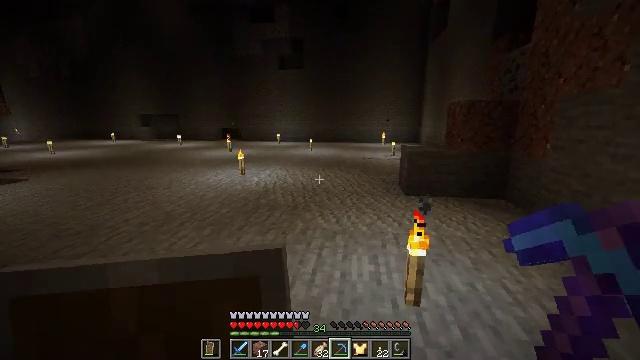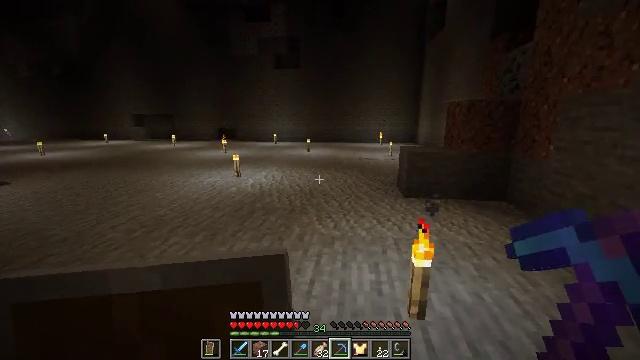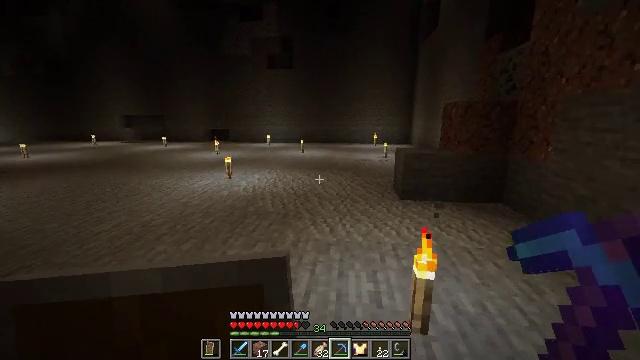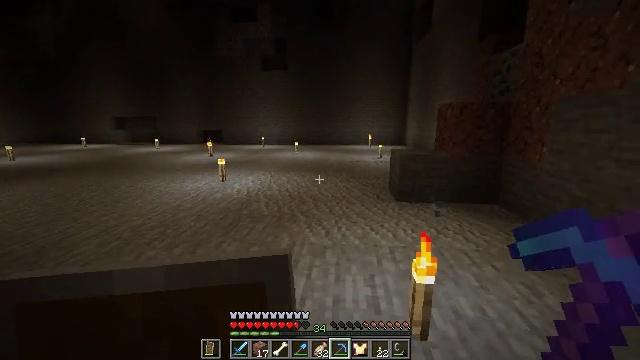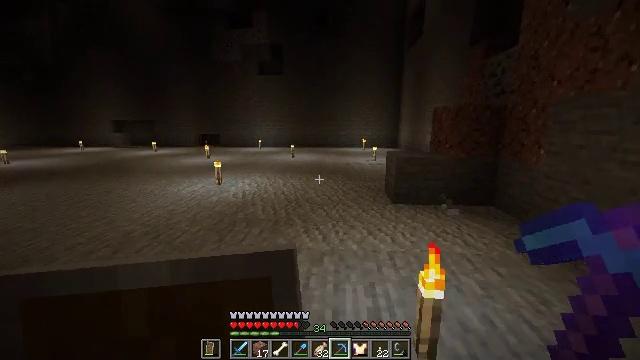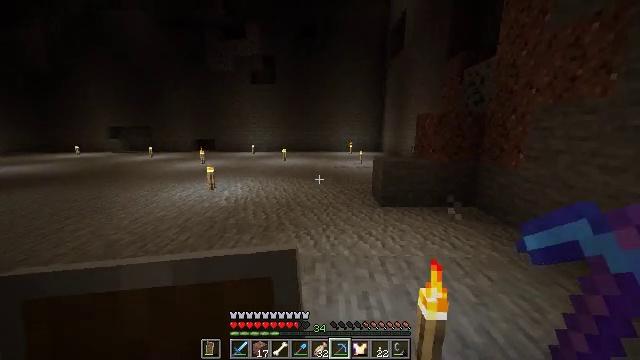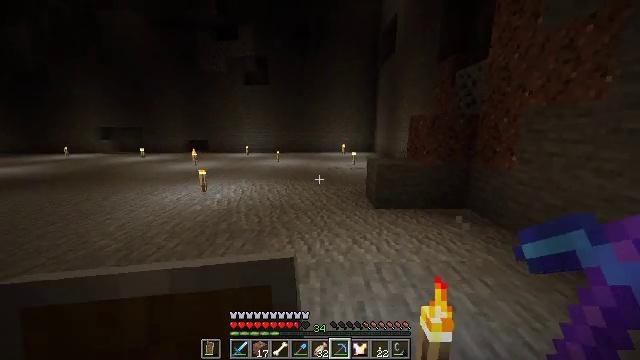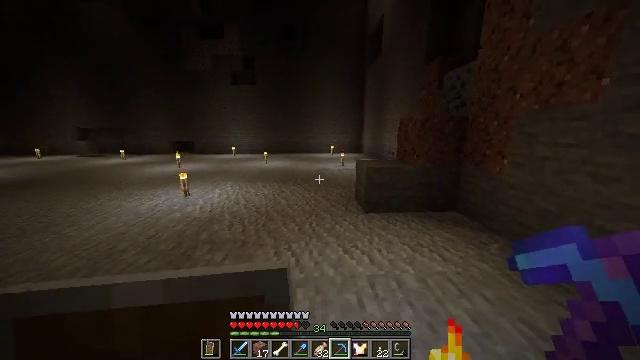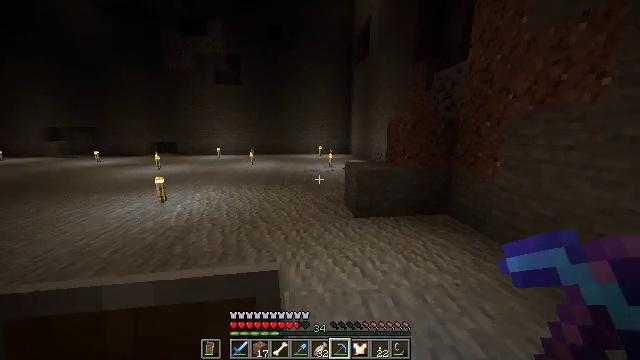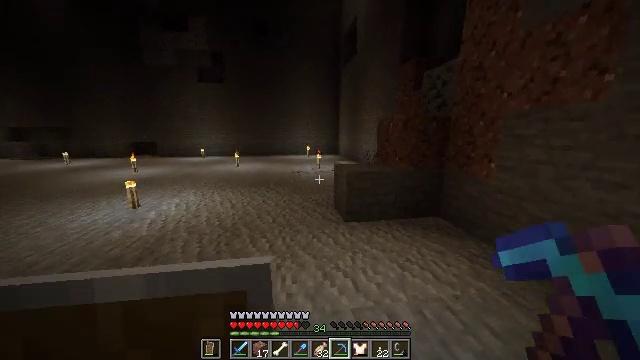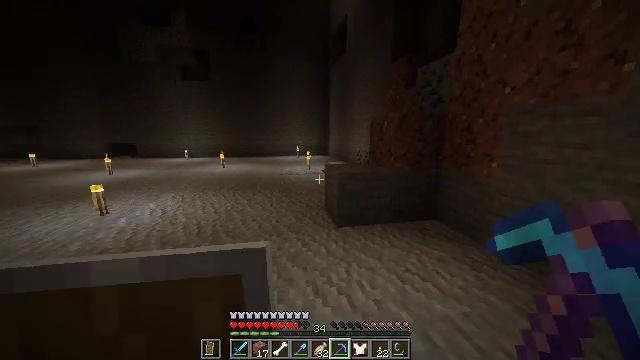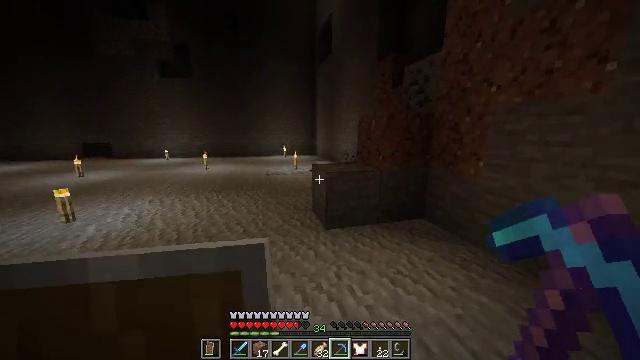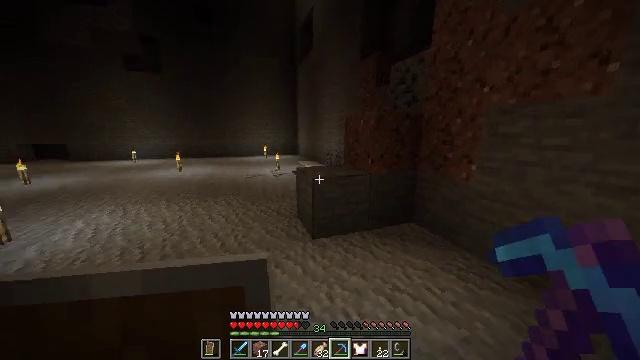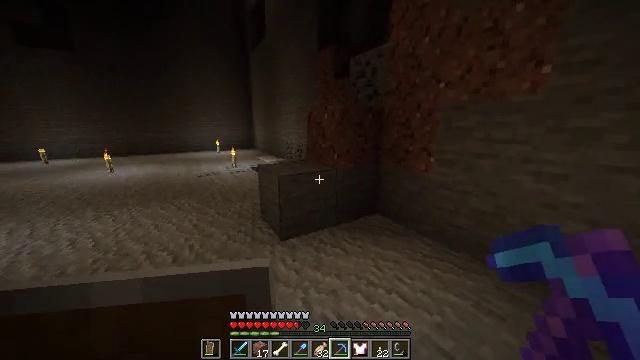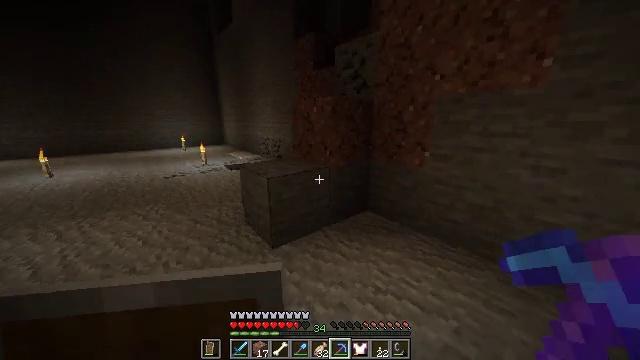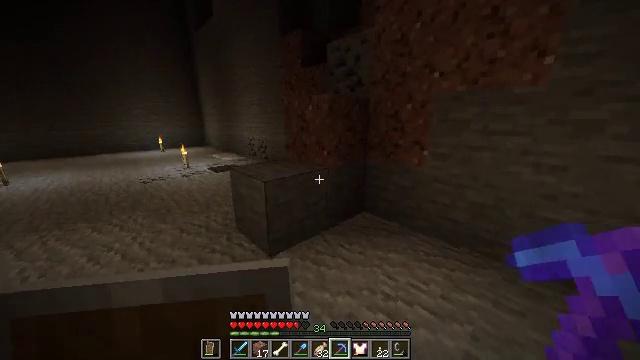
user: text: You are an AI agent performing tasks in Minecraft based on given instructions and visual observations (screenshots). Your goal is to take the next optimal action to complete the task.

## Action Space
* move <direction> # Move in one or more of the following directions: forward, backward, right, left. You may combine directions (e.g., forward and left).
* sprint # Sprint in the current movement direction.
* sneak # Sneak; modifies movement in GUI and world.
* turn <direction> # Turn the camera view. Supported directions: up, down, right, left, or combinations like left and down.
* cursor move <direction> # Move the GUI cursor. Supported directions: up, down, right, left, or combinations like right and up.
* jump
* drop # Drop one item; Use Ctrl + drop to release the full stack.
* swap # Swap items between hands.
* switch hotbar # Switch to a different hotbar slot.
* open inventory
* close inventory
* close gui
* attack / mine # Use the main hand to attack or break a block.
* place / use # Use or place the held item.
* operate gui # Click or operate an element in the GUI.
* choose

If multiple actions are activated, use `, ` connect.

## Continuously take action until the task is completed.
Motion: motion action
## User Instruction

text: Drop a golden chestplate.
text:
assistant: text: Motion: move forward
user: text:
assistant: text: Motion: turn right
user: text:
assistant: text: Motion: move forward, turn right
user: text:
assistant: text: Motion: move forward, turn right
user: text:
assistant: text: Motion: move forward, turn right
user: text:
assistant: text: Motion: move forward, turn right
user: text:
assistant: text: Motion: move forward, turn right
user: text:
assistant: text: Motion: move forward, turn right
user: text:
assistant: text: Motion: move forward, turn right
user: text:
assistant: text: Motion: move forward, turn right
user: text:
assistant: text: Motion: move forward, turn right
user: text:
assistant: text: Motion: move forward and move left, turn right
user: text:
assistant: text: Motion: move forward and move left, turn right and down
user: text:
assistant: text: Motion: move forward and move left, turn right and down
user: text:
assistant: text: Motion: move forward and move left, turn right
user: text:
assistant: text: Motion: move forward and move left, turn right
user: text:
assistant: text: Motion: move forward and move left, turn right
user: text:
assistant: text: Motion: move forward and move left, turn right
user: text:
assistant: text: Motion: move forward and move left, turn right
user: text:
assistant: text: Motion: move forward and move left, turn right
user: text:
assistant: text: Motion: move forward, turn right, jump
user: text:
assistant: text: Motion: move forward, turn right, jump
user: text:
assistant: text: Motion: move forward, turn right, jump
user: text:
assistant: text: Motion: move forward, turn right
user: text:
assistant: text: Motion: move forward, turn right and up
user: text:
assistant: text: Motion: move forward, turn right and up
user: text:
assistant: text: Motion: move forward, turn right
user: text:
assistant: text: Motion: move forward
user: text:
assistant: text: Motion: move forward, jump
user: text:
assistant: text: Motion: move forward, jump